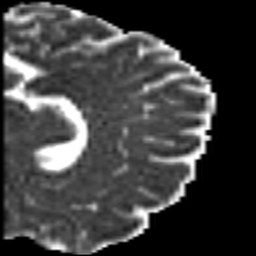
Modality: MD
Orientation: sagittal
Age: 22
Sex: male
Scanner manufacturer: siemens
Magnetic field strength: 3 T
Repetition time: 7 s
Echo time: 0.0926 s